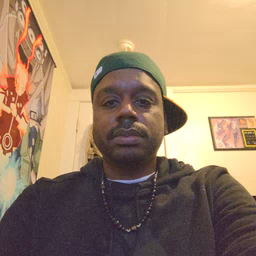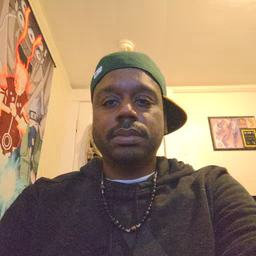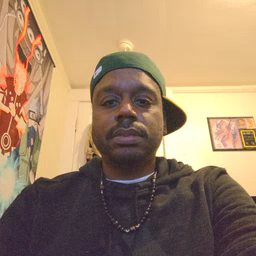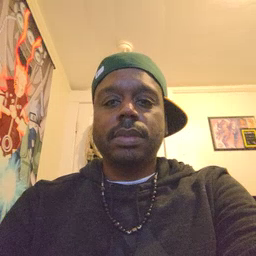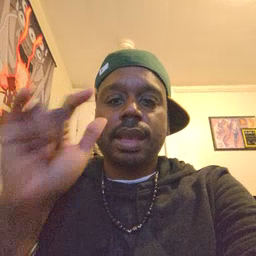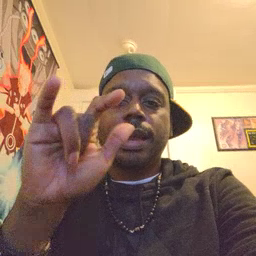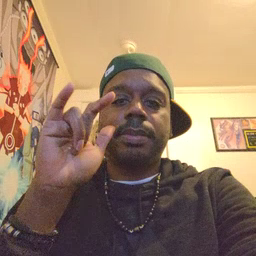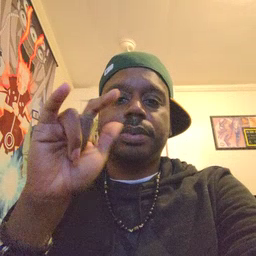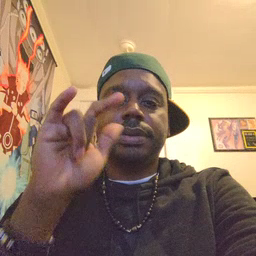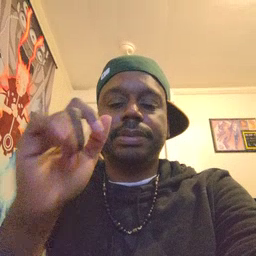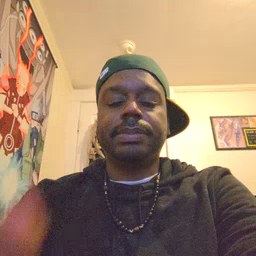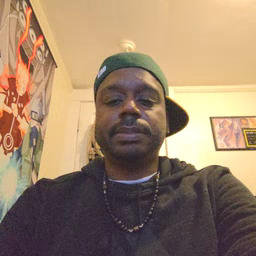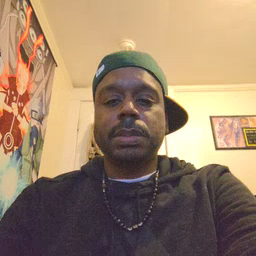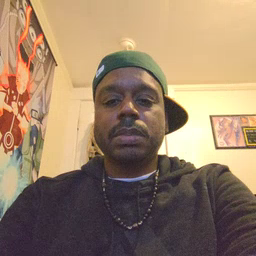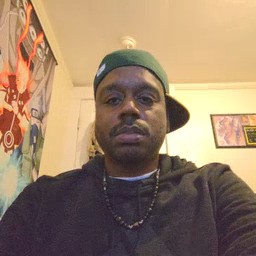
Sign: airplane